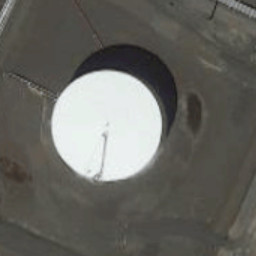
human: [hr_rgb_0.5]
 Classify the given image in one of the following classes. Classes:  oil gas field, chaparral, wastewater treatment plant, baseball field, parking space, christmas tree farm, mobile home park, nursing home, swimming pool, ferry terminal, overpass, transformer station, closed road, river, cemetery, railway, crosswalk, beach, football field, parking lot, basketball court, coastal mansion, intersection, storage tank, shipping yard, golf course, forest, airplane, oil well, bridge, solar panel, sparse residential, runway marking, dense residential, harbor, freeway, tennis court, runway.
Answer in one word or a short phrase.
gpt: storage tank